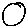
Label: circle